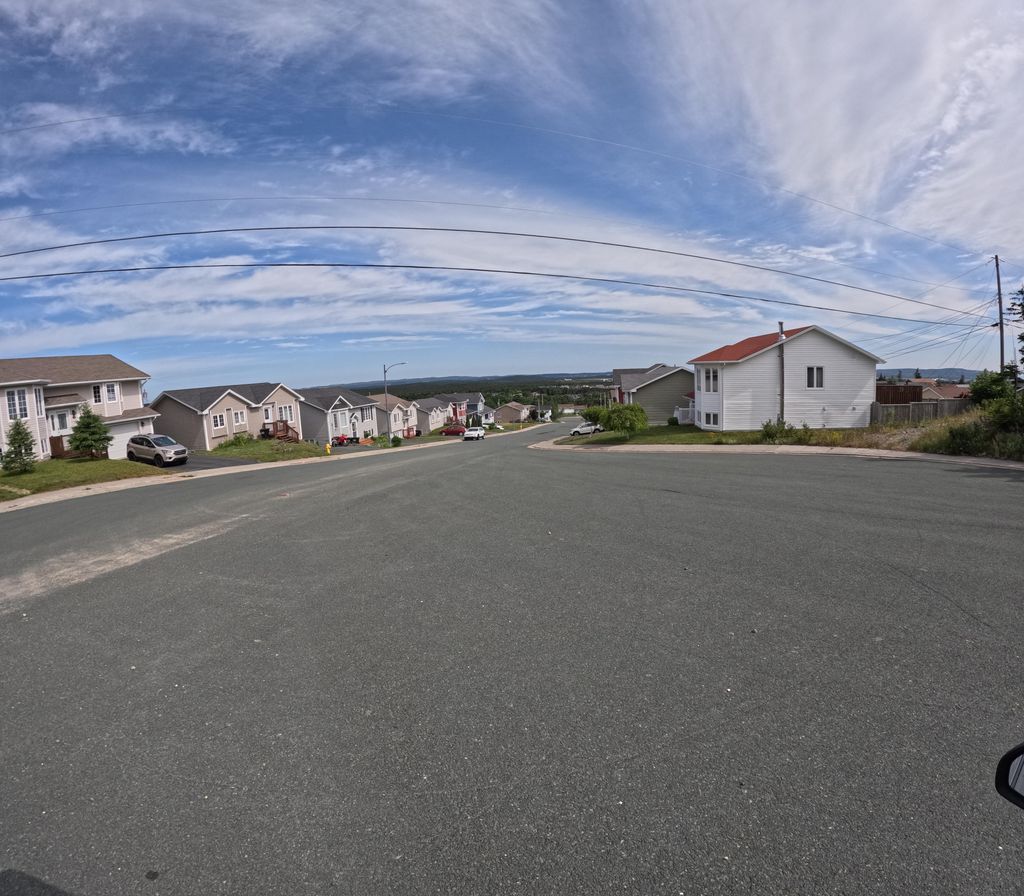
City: st_johns